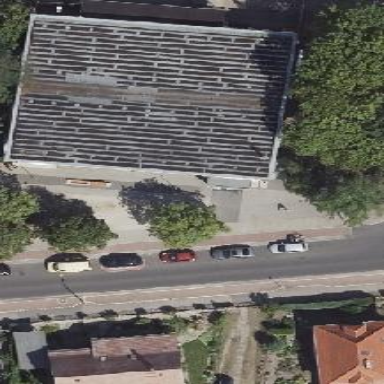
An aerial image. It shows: Flat roofed retail building that is supermarket.